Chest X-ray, AP view. Patient: 66 years old, sex F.
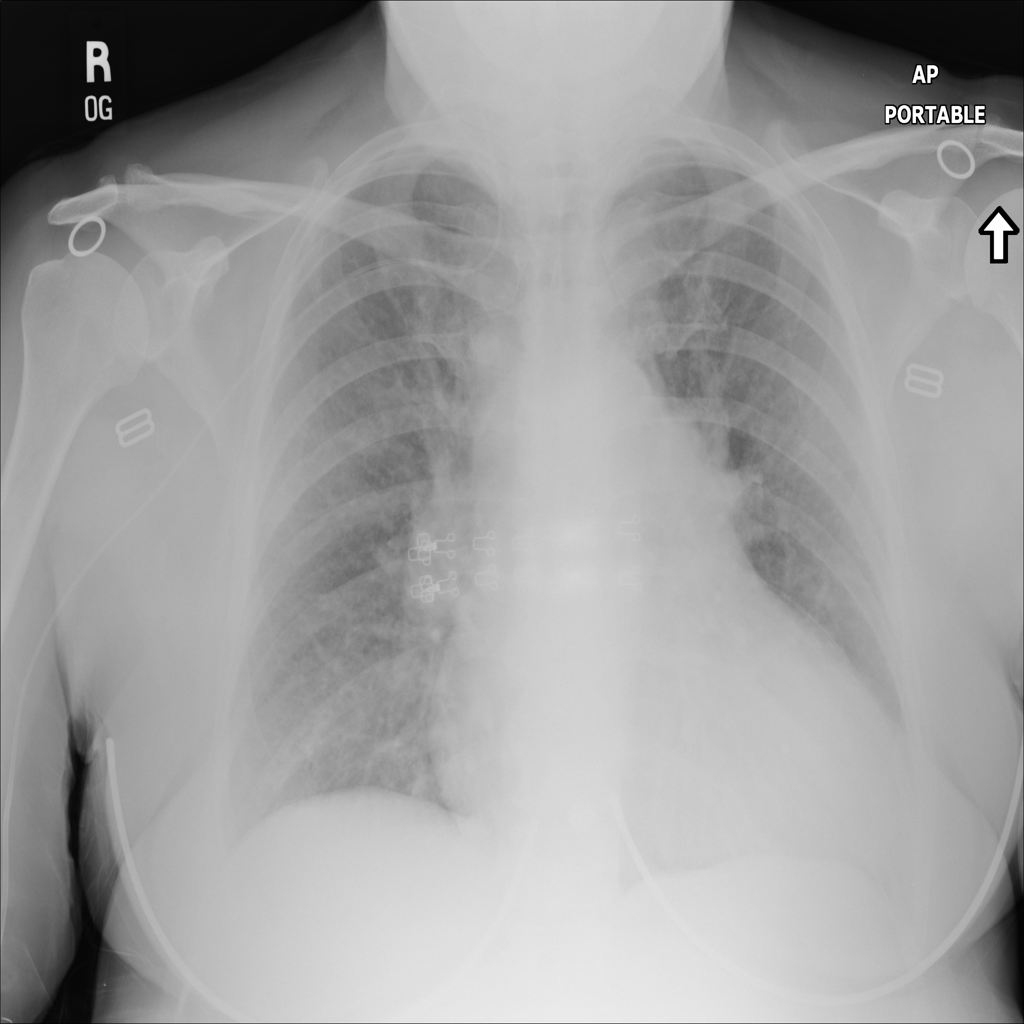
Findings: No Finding